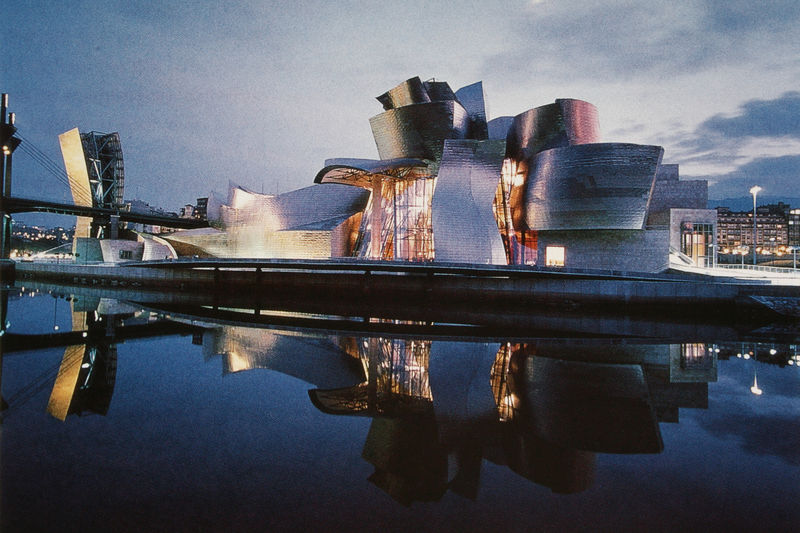
Titel: Außenansicht
Künstler: Frank Gehry
Standort: Bilbao
Institution: Guggenheim Museum
Schlagwörter: blau, himmel, wasser, see, licht, dach, gebäude, architektur, spiegelung, brücke, modern, beleuchtung, photographie, photo, museum, guggenheim, postmodern, postmoderne, titan, schluss, beläuchtung, bilbao, dekonstruktivismus, gehry